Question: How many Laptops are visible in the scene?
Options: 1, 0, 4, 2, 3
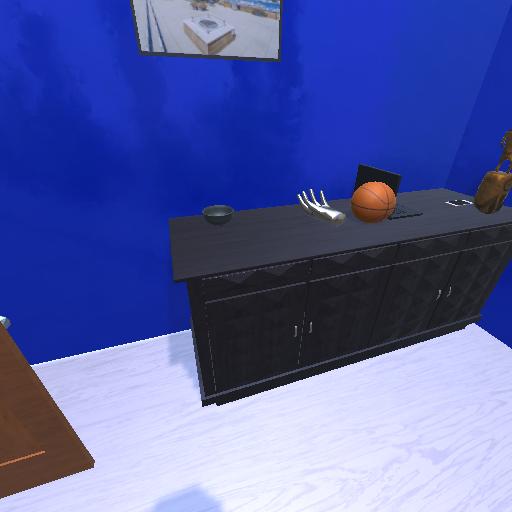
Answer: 1